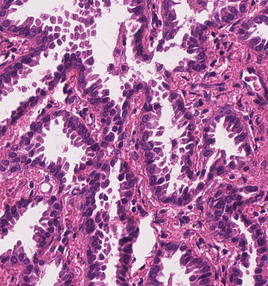
Tumor epithelial tissue: yes
Tumor-associated stroma tissue: yes
Normal tissue: no